Question: I'm currently working on a facebook page tab application, but I've encountered a problem along the way. When I try to post a Youtube video on a users wall, it shows everything except the thumbnail, that you usually would be able to click and then watch the video directly on the persons timeline.
'''
<?php
require_once('sdk/facebook.php');
$config = array();
$config['appId'] = '331499573565576';
$config['secret'] = 'xxx';
$config['cookie'] = true;
$facebook = new Facebook($config);
$post = $facebook->api('/me/feed', 'post', array(
'message' => 'Anvo Test Besked',
'name' => 'Anvo Test Navn',
'description' => 'Anvo Test Beskrivelse',
'caption' => 'Anvo Test Caption',
'source' => 'http://www.youtube.com/embed/mhJp9E10gbU',
'picture' => 'http://i2.ytimg.com/vi/mhJp9E10gbU/default.jpg',
'link' => 'http://anvo.dk'
));
if($post){
echo 'It's done!';
}else{
echo 'fail';
}
'''
?>

Usually you would be able to see the clickable thumbnail to the left, but there is nothing there, however if I remove the source variable from the array, it shows a thumbnail but not one that I am able to click on, since it does not lead to anything.
I've struggled with this problem for about 4 hours now, and searched for anything I thourght would fix the problem, but with no luck.
I really hope that one of you out there can help me.
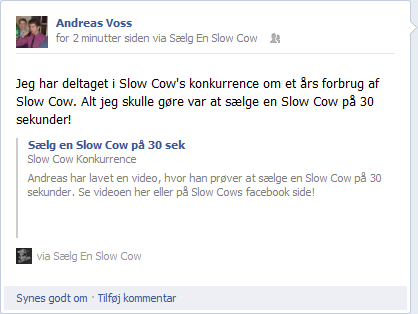
Answer: Try this (not sure about 'name' parameter, changed it to title):
'''
$post = $facebook->api('/me/feed', 'post', array(
'message' => 'Anvo Test Besked',
'title' => 'Anvo Test Navn',
'description' => 'Anvo Test Beskrivelse',
'caption' => 'Anvo Test Caption',
'link' => 'http://www.youtube.com/watch?v=mhJp9E10gbU'
));
'''